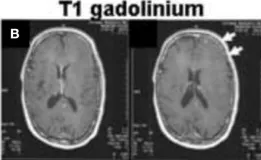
T1 post-gadolinium images. Of the patient at increasing days post-admission (P. Double arrows in (B,D,F) demonstrate decreasing left frontal sulcal effacement and increasing size of the left frontal enhancing lesion.
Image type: radiology (mri)